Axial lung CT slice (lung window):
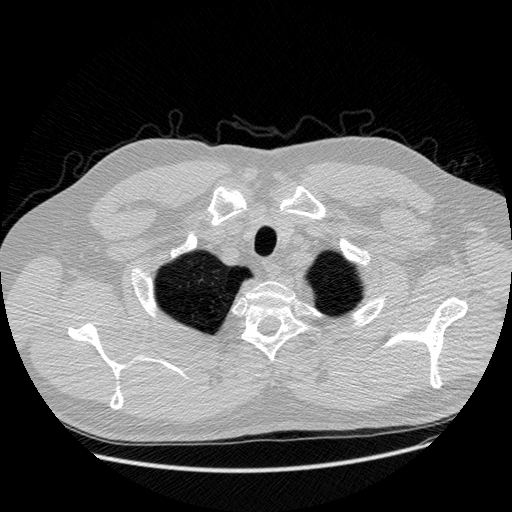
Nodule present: no